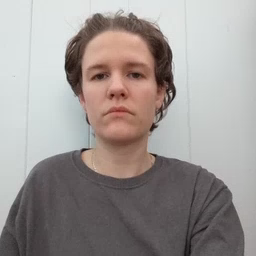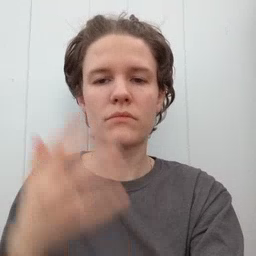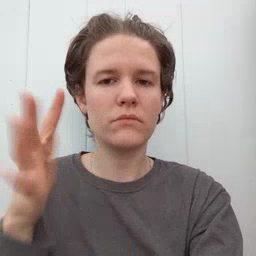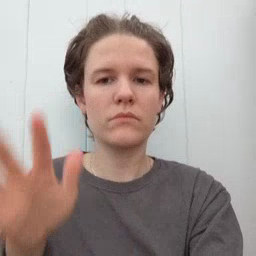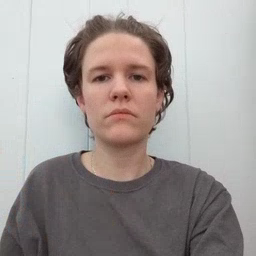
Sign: noisy